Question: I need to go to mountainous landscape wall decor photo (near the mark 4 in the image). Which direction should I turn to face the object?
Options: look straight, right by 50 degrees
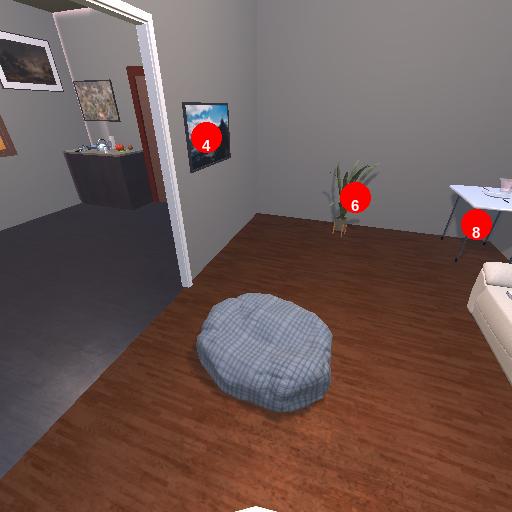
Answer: look straight